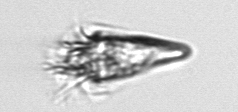
Label: Strombidium_tintinnodes